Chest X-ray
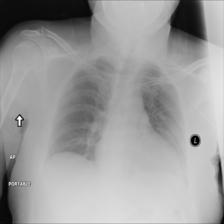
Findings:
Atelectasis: negative
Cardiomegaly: negative
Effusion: negative
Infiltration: negative
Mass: negative
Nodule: negative
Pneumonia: negative
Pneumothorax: negative
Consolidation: negative
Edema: negative
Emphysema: negative
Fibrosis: negative
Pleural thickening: negative
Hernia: negative